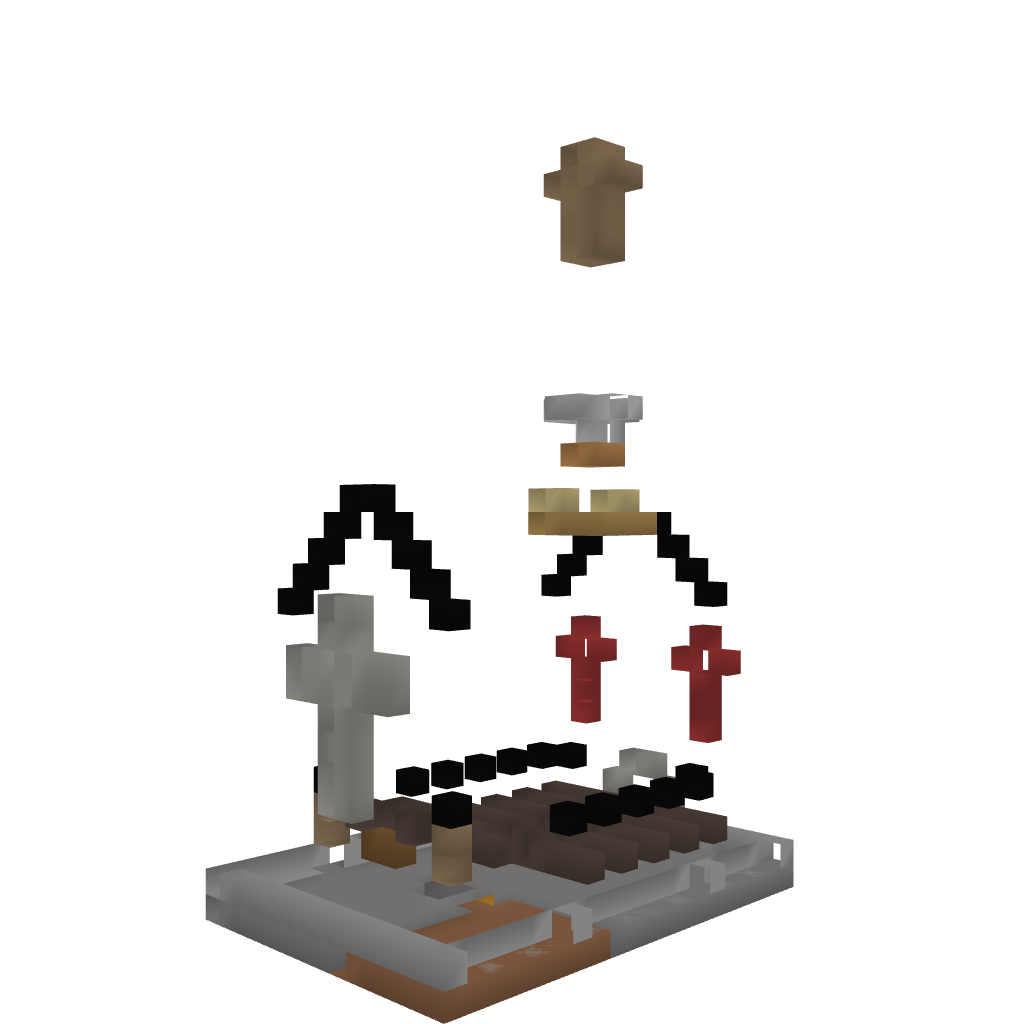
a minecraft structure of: Church